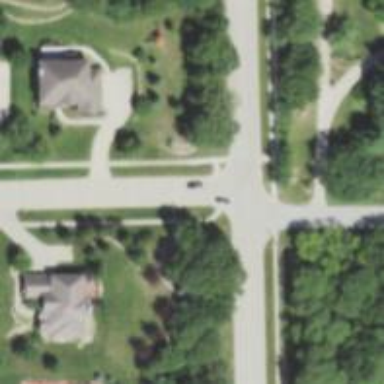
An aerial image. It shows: Unmarked crossing on footway.